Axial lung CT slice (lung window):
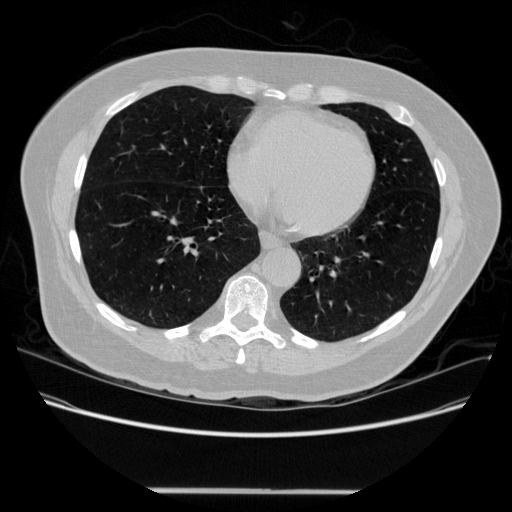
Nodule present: no